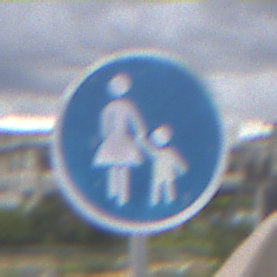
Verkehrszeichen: Gehweg
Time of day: MorningAfternoon
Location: Outdoor (Suburban)
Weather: PartlyCloudy
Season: NotSpecified
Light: Natural